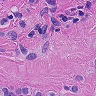
Metastatic tissue present: yes